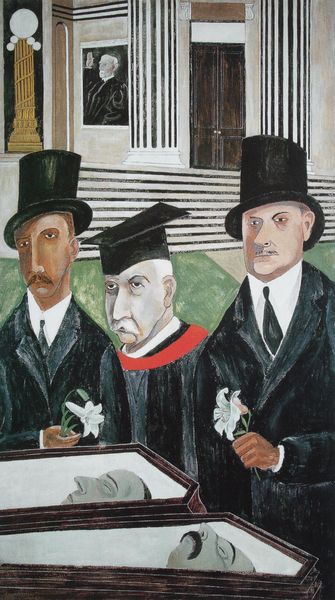
Titel: The Passion of Sacco and Vanzetti
Künstler: Ben Shahn
Standort: New York (New York)
Institution: Whitney Museum of American Art
Schlagwörter: gemälde, mann, grün, blume, blumen, braun, grau, hut, hüte, männer, schwarz, säule, säulen, tür, weiss, rot, zylinder, anzug, bart, schnurrbart, tod, tot, toter, trauer, öl, gold, drei, zilinder, zwei, treppe, treppen, krawatte, schnauzer, tor, eingang, leichen, tote, lilie, beerdigung, begräbnis, sarg, lilien, professor, särge